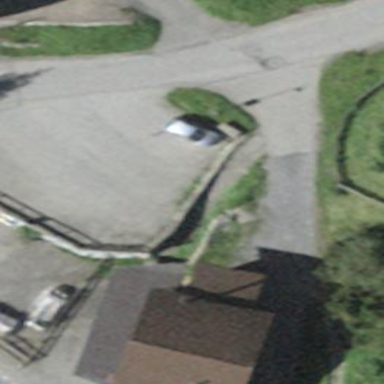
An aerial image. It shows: Parking area with asphalt surface.